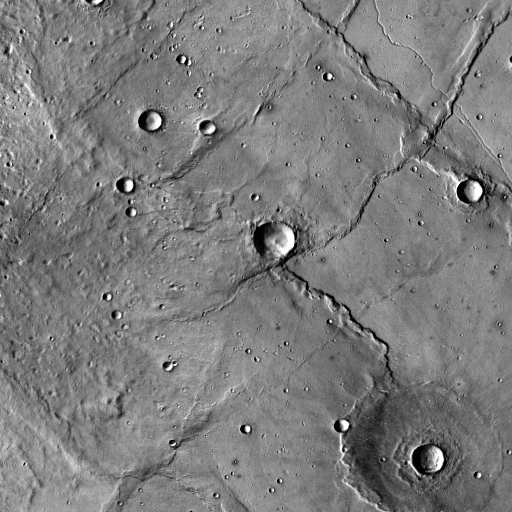
Crater classes present: Background, Other, Layered, Buried, Secondary